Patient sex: F
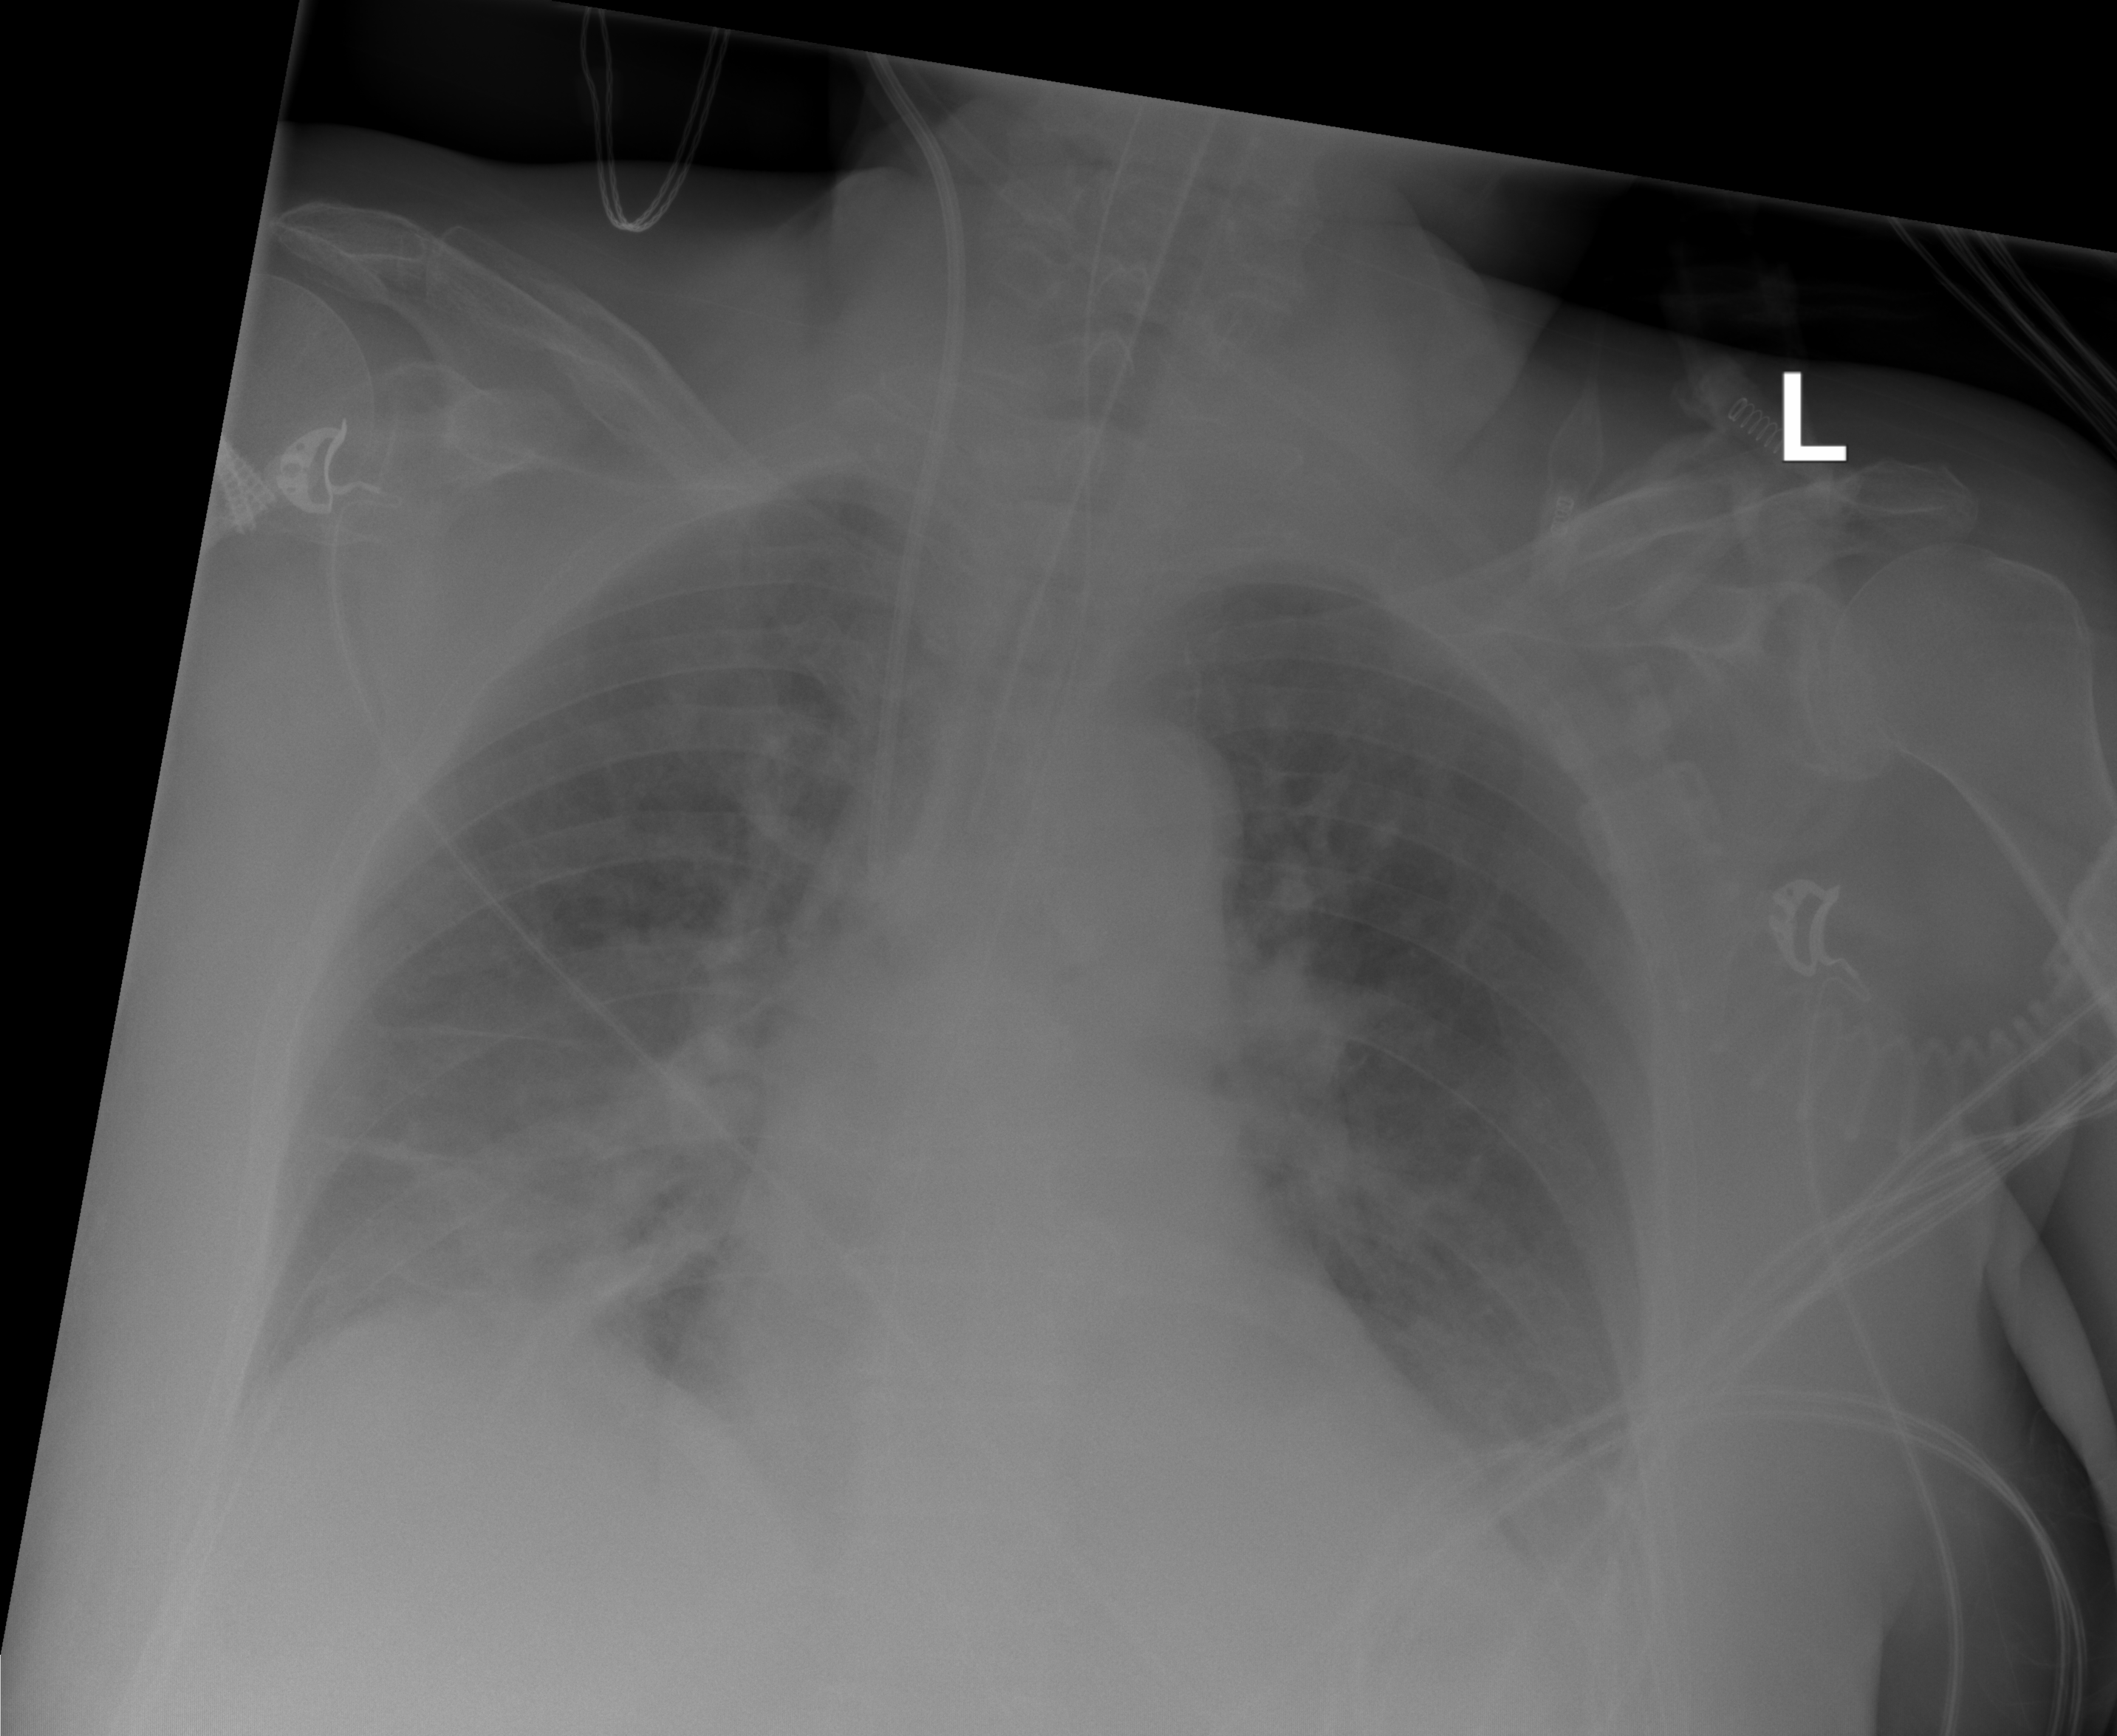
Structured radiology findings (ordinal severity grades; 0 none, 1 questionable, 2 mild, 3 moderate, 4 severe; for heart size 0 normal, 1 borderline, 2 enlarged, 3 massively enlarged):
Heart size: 0
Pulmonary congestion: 1
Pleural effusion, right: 1
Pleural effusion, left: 1
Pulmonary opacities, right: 2
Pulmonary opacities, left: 2
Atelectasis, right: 2
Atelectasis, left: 0